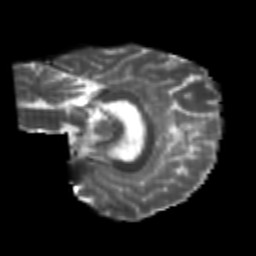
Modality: T2w
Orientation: sagittal
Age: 25
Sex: female
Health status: healthy
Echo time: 0.074 s